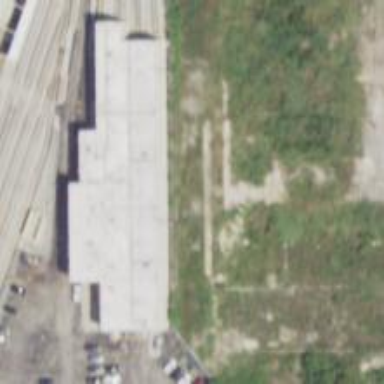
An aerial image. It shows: Yard tunnel serving as building passage for electrified rail.